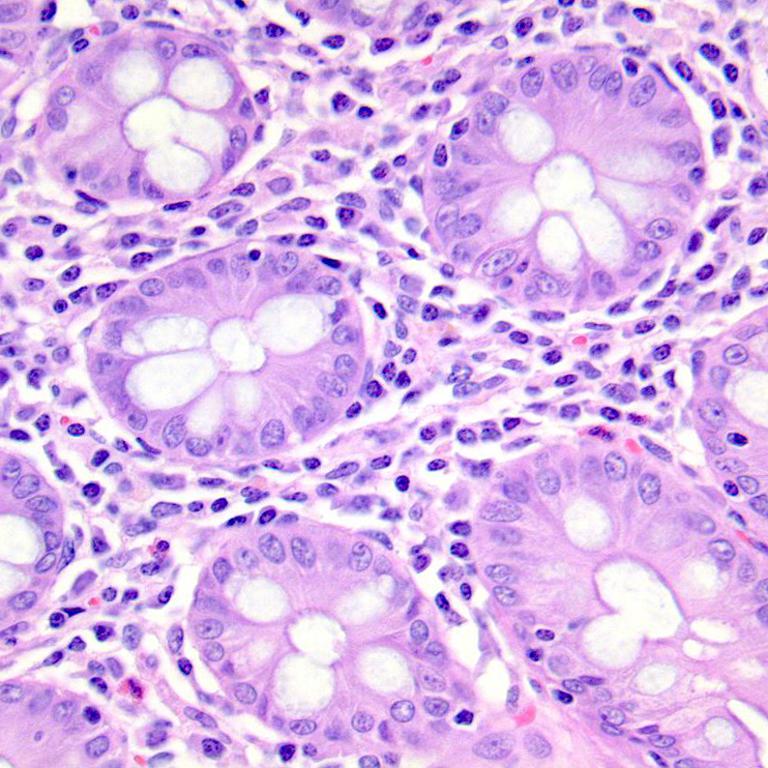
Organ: colon
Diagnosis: benign